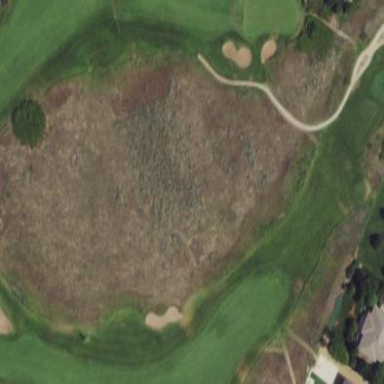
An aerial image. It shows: Rough area in golf course.